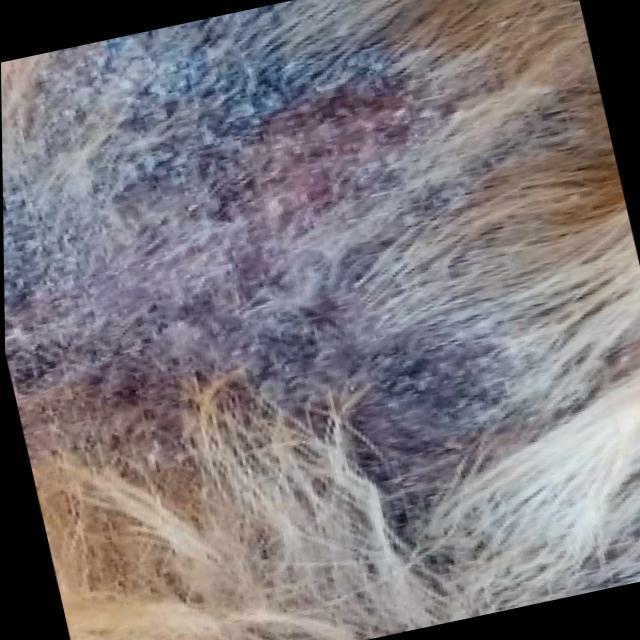
Canine demodicosis (Demodex mange) — caused by Demodex canis mites. Presents with alopecia, follicular papules, pustules, and comedones. Often localized on face and forelimbs.